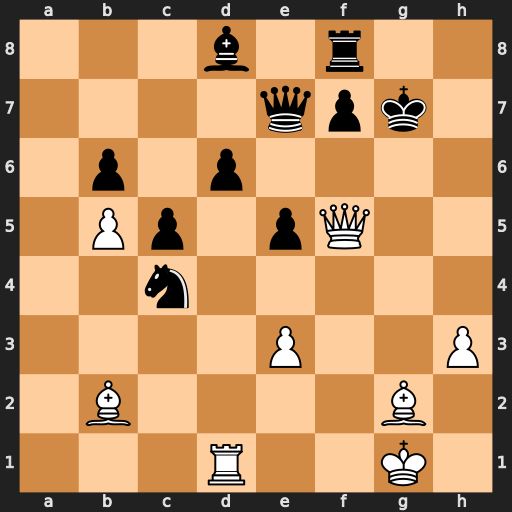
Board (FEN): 3b1r2/4qpk1/1p1p4/1Pp1pQ2/2n5/4P2P/1B4B1/3R2K1
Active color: w
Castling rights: -
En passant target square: -
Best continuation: Qg4+ Qg5 Qxc4